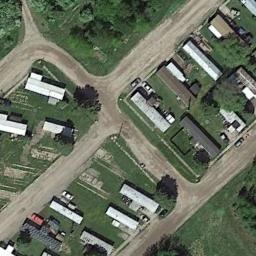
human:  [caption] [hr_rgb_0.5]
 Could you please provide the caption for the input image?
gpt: Many buildings of different shapes and sizes are in mobile home parks .

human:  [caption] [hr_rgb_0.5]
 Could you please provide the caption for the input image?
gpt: The mobile home park is on the grass next to the roadway .

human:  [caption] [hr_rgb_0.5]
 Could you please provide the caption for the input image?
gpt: The mobile home park has some mobile homes on the grass and some roads go through the mobile home park .

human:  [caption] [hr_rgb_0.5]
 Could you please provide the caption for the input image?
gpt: There are four rows of mobile homes and three paths .

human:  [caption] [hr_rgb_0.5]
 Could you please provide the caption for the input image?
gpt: There are some buildings on green lawns on the mobile home park .